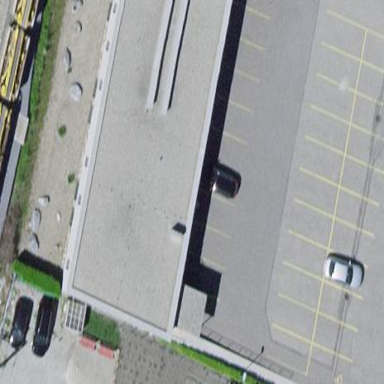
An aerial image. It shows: Industrial building.